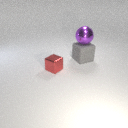
large gray rubber cube below large purple metal sphere